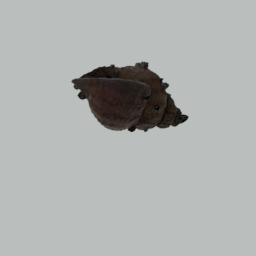
Label: animals